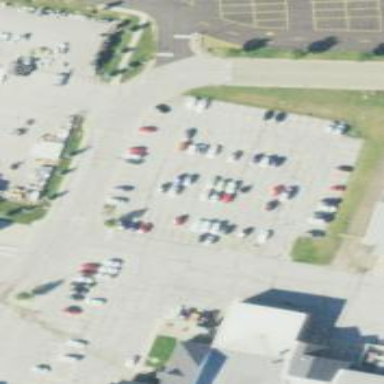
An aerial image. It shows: Road serving as parking aisle.